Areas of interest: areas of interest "Wansheng Entrepreneurship Park"
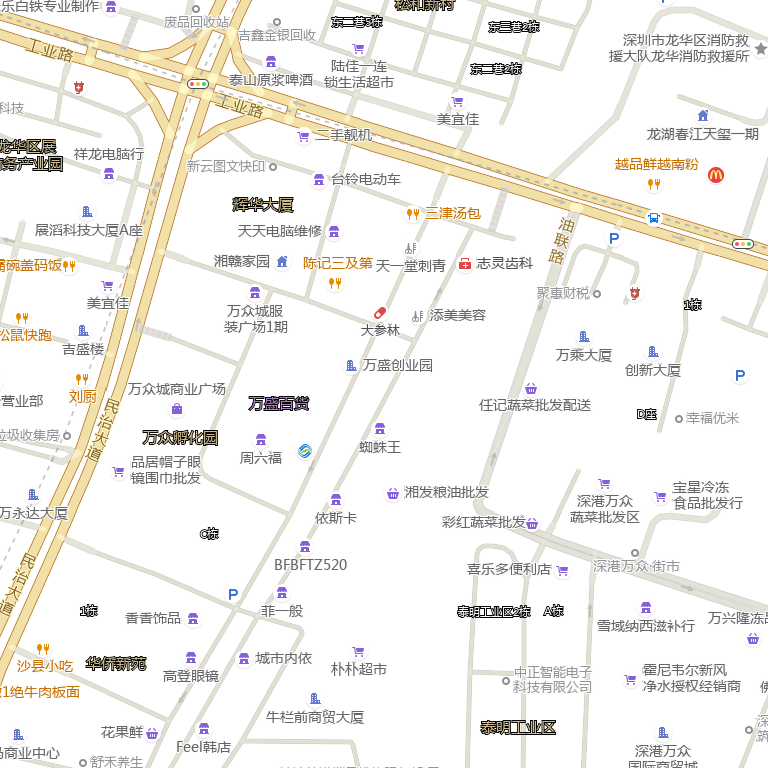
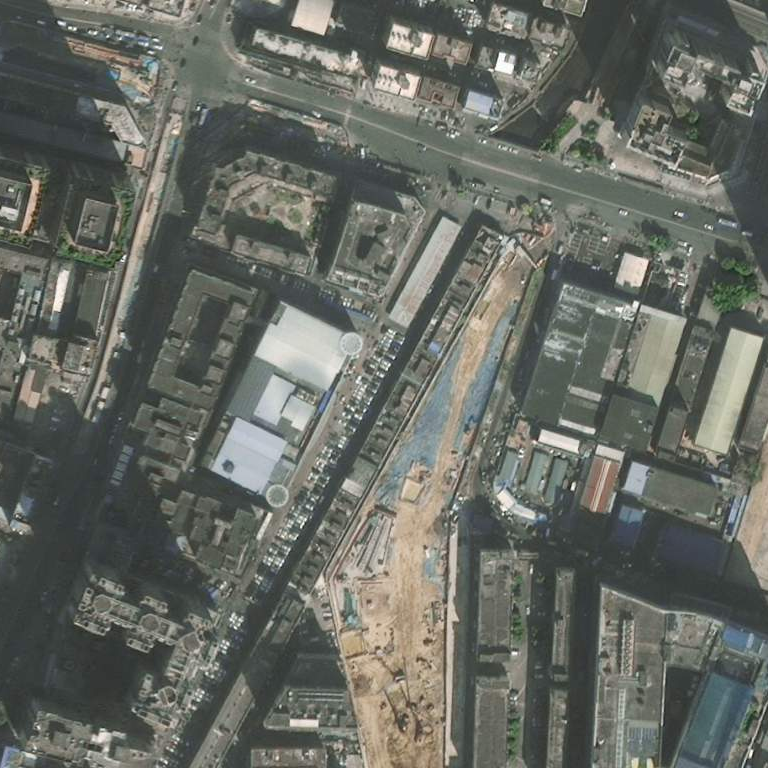